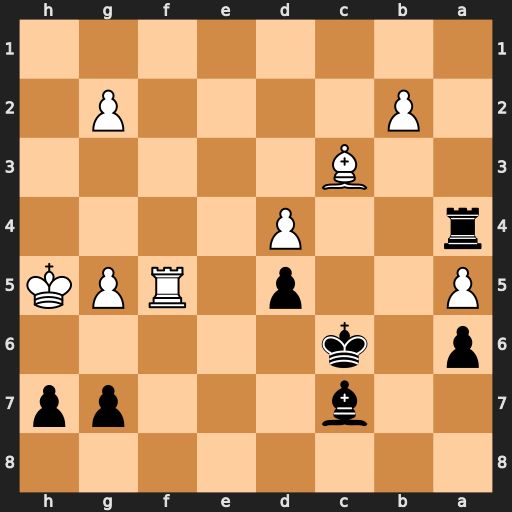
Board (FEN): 8/2b3pp/p1k5/P2p1RPK/r2P4/2B5/1P4P1/8
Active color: b
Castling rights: -
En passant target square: -
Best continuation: g6+ Kh6 gxf5